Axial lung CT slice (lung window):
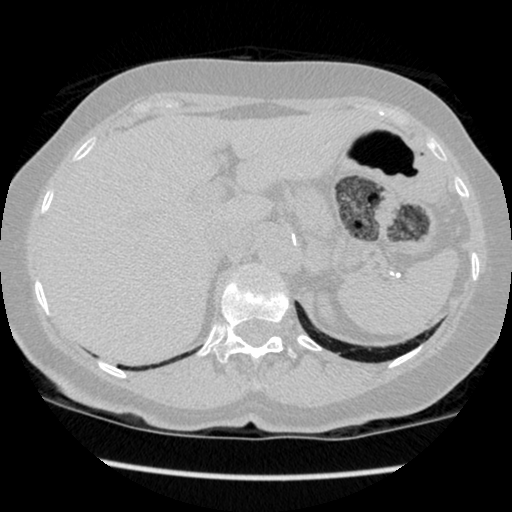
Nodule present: no